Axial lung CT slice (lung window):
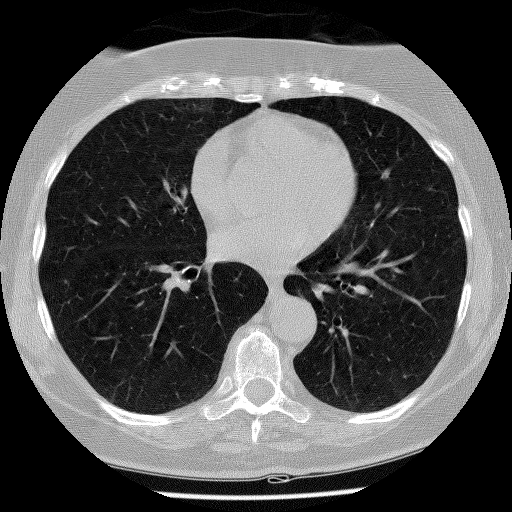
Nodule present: no